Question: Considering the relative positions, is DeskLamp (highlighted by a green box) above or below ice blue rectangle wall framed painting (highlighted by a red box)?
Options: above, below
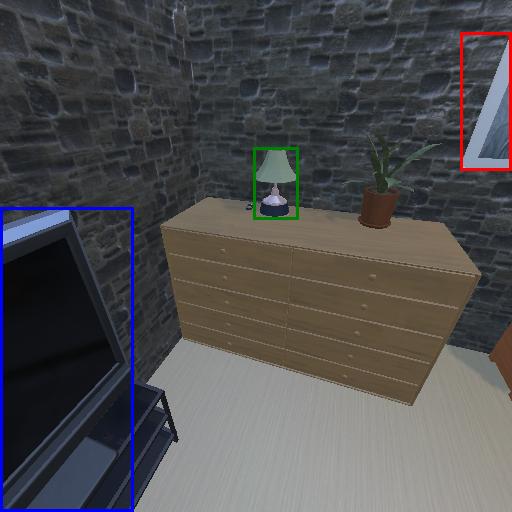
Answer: above